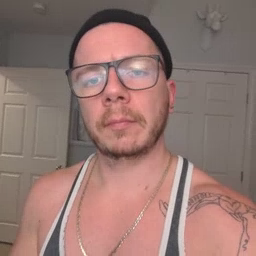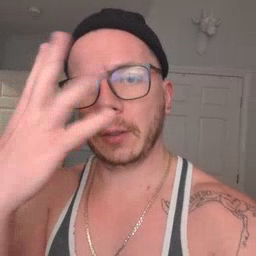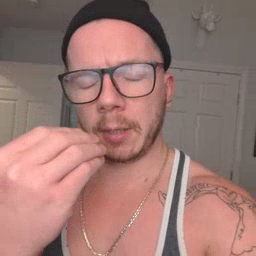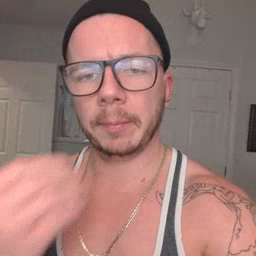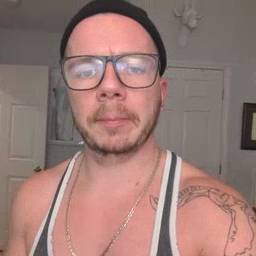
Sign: sleep